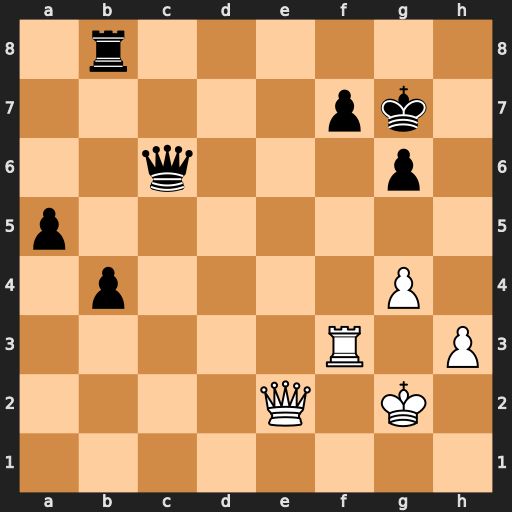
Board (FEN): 1r6/5pk1/2q3p1/p7/1p4P1/5R1P/4Q1K1/8
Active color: w
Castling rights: -
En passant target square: -
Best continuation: Qe5+ Kg8 Qxb8+